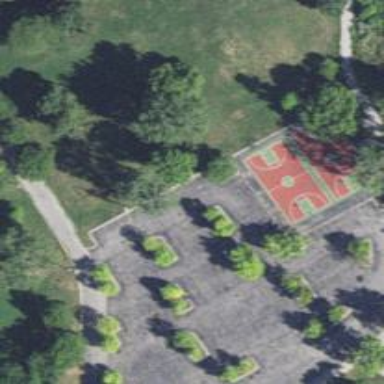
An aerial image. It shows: Basketball court on pitch.